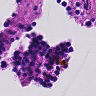
Metastatic tissue present: no